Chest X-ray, AP view. Patient: 52 years old, sex M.
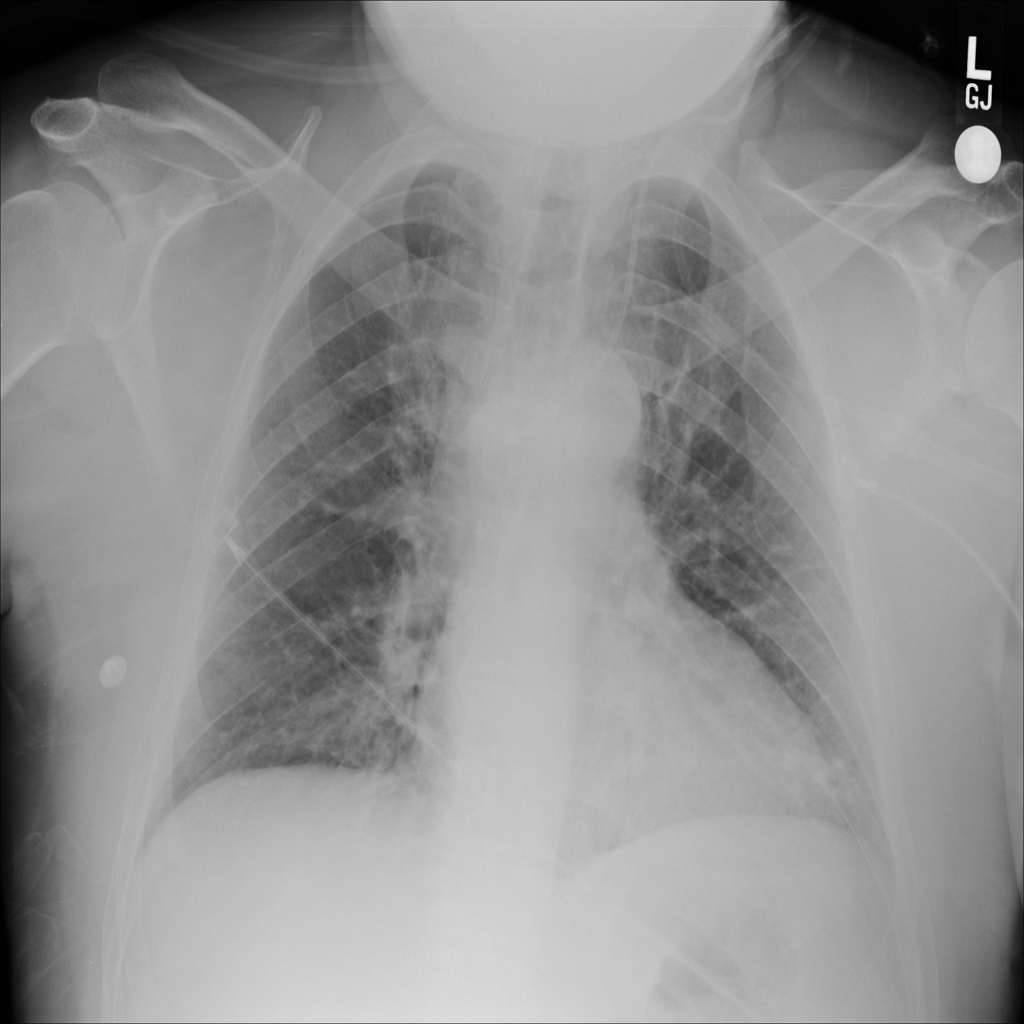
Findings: Infiltration